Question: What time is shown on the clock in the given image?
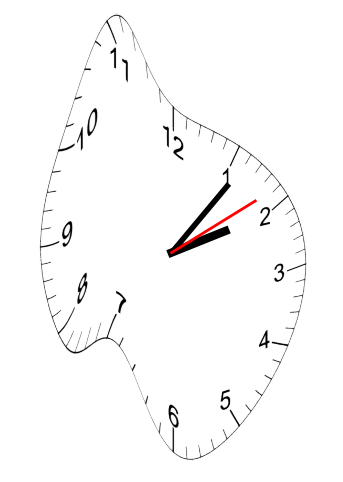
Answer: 02:06:09